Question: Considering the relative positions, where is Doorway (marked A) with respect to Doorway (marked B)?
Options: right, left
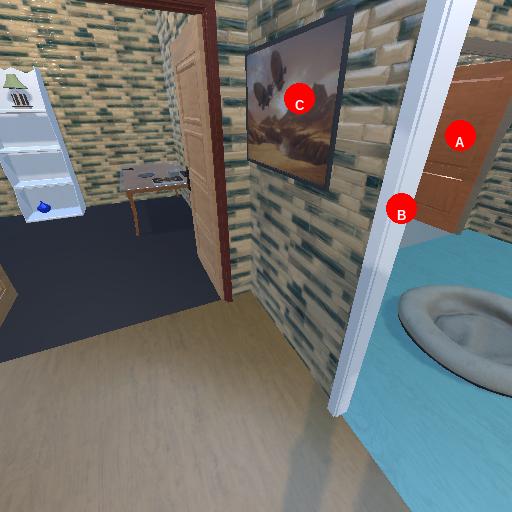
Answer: right